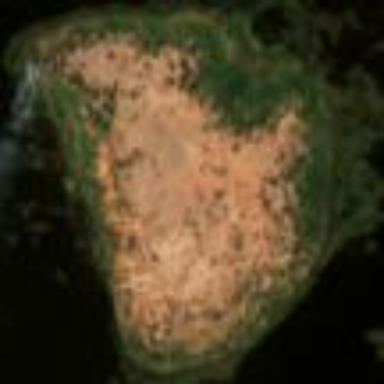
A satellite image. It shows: Island covered with beautiful meadow.